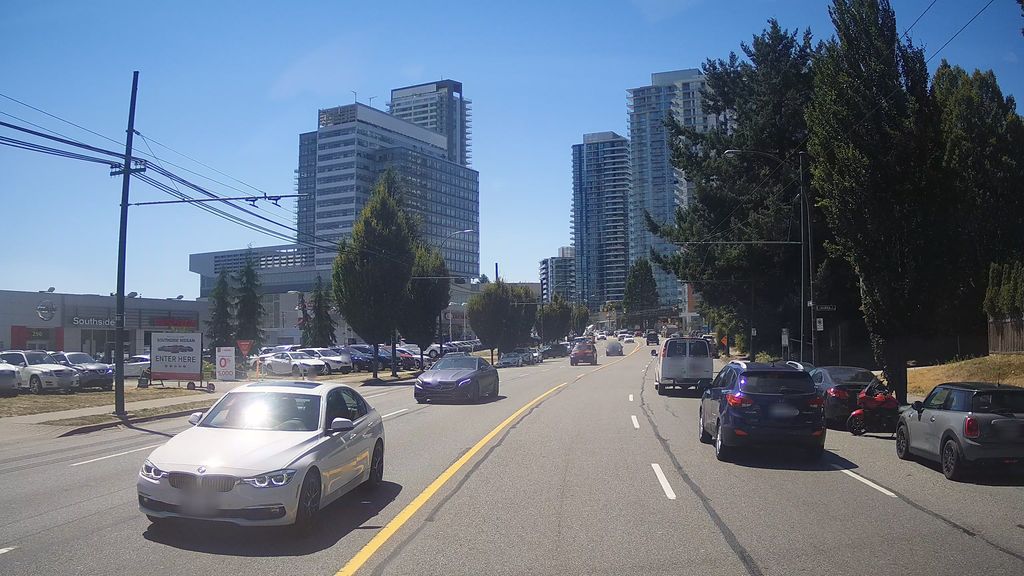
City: vancouver